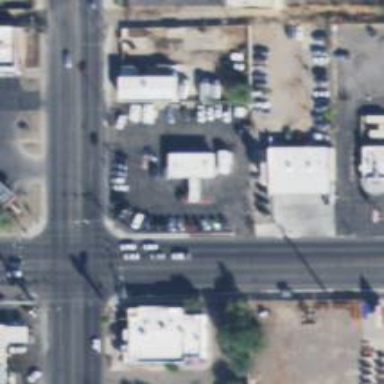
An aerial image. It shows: Car shop.